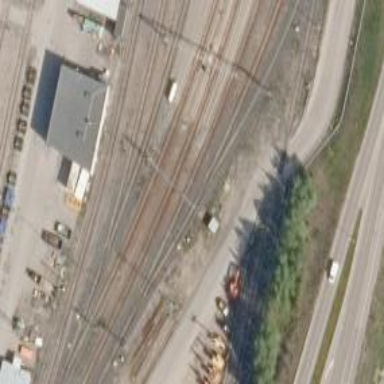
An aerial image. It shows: Railway yard with electrified contact lines.